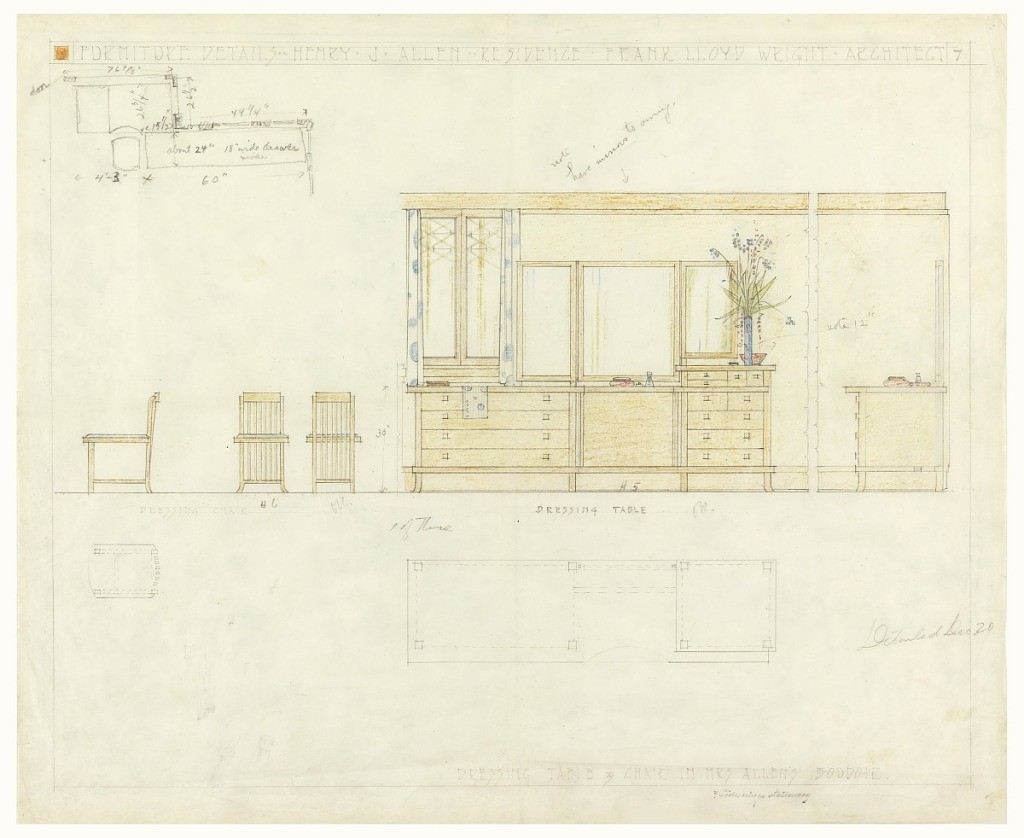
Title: Henry J. Allen Residence, Wichita, KS: Dressing Table and Chair for Mrs. Allen's Boudoir
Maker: Frank Lloyd Wright, American, 1867–1959
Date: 1917
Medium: Graphite, color pencil on cream tracing paper
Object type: Drawing
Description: Page divided into upper and lower parts. In upper part, elevation views of high-backed, slatted dressing chairs with blue cushions seen from left-side, front and back. Side and front elevation view of large vanity (dressing table) with tri-panelled mirror; note vase of flowers and perfume bottles. Below, plan of dressing table. Upper left, summary plan of a section of table and chair.